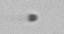
Label: nanoplankton_mix